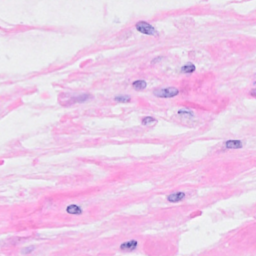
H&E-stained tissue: Breast